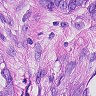
Metastatic tissue present: yes